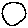
Label: circle